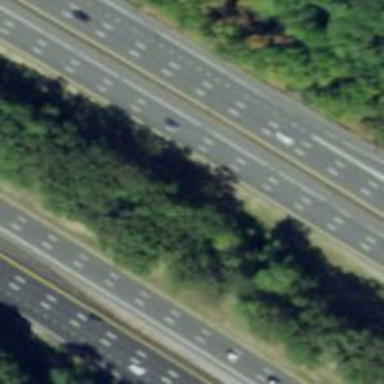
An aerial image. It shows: Urban freeway or expressway.